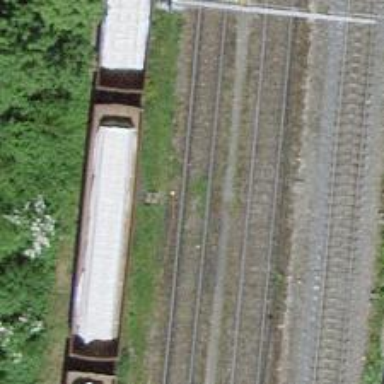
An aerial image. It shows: Railway yard with electrified tracks and single track.